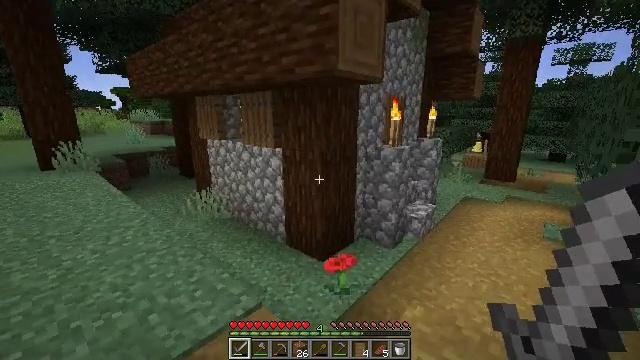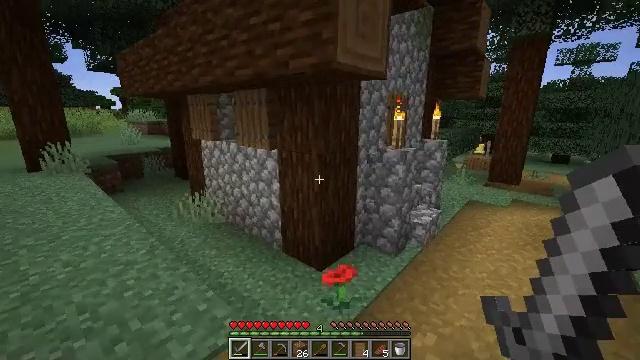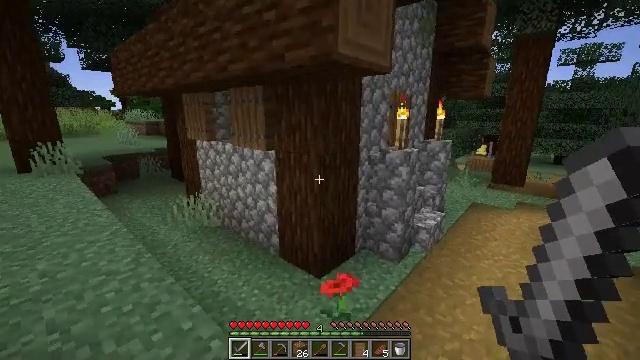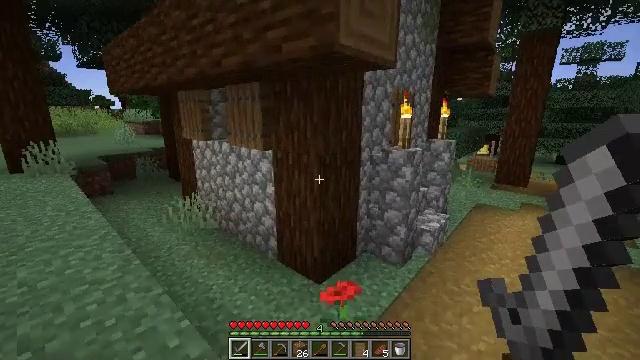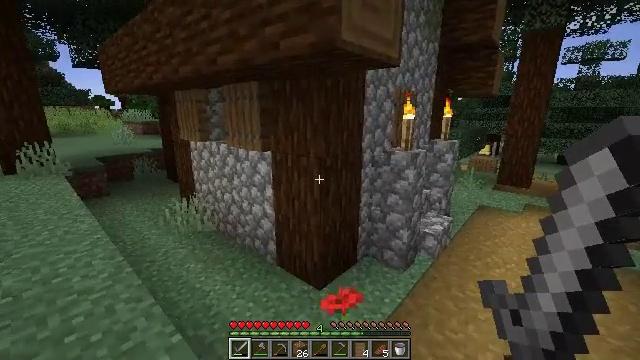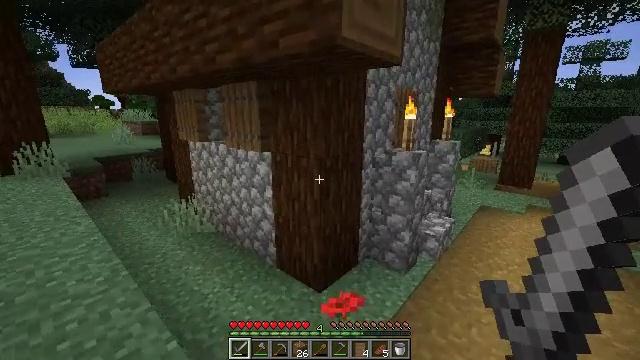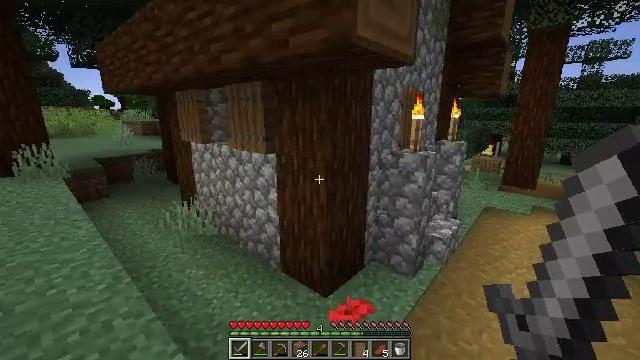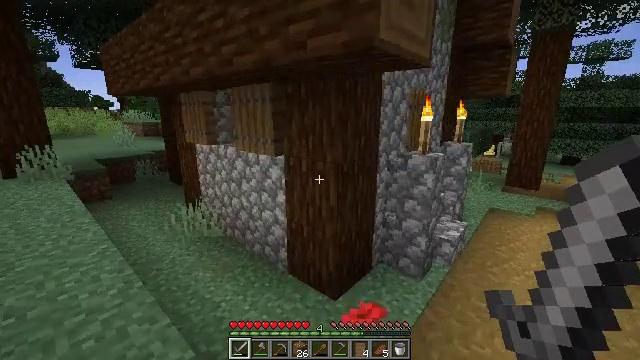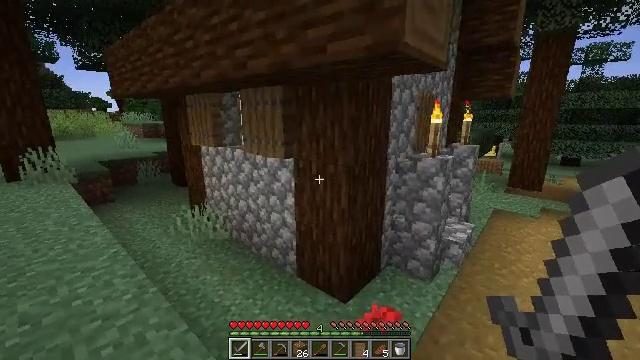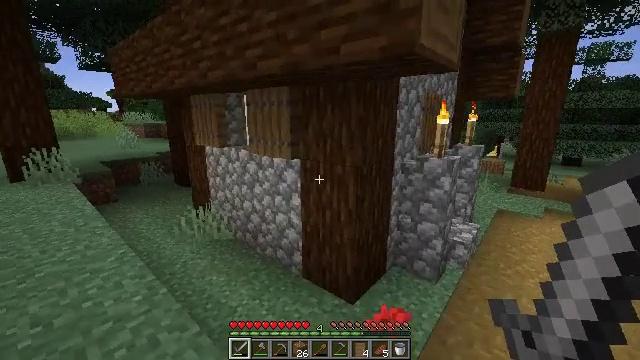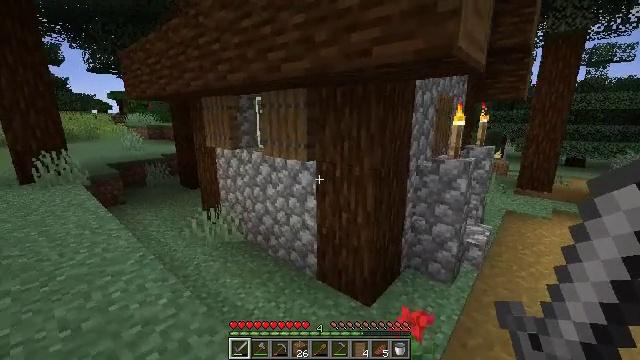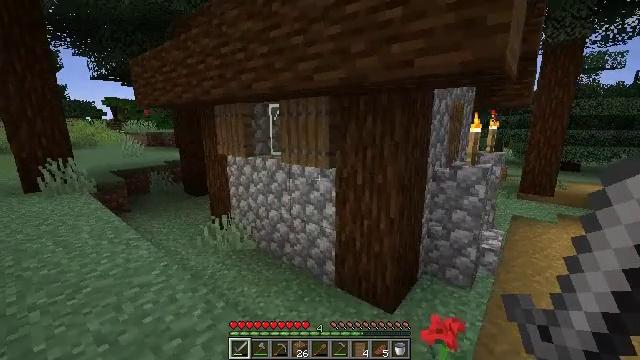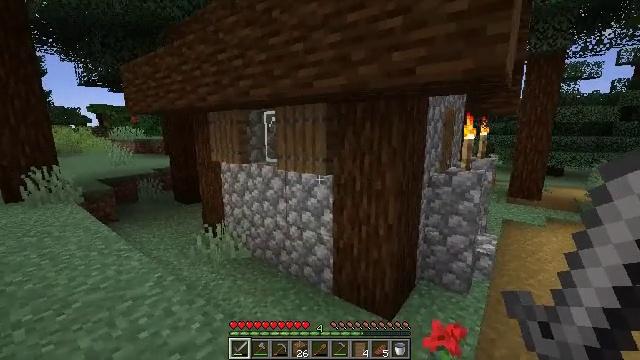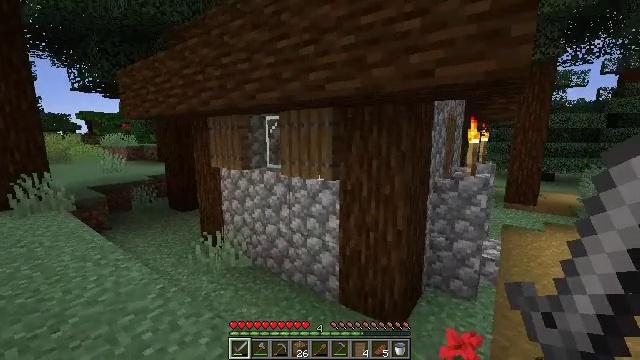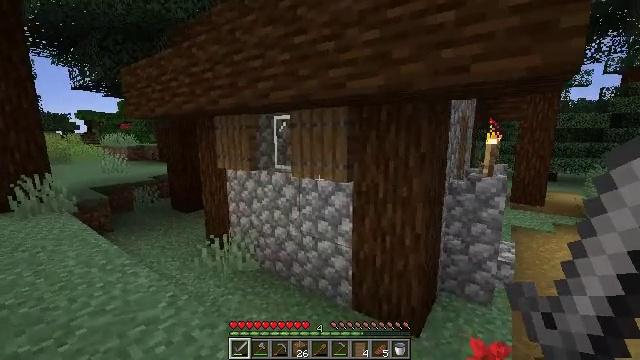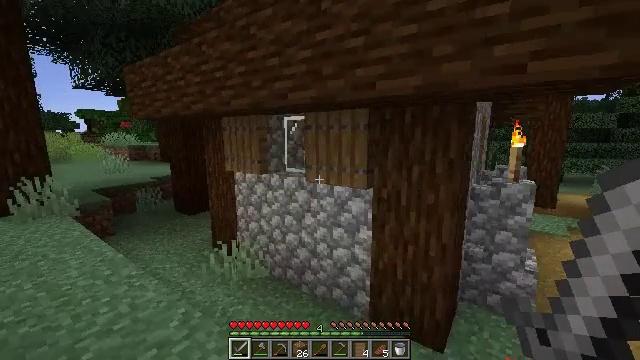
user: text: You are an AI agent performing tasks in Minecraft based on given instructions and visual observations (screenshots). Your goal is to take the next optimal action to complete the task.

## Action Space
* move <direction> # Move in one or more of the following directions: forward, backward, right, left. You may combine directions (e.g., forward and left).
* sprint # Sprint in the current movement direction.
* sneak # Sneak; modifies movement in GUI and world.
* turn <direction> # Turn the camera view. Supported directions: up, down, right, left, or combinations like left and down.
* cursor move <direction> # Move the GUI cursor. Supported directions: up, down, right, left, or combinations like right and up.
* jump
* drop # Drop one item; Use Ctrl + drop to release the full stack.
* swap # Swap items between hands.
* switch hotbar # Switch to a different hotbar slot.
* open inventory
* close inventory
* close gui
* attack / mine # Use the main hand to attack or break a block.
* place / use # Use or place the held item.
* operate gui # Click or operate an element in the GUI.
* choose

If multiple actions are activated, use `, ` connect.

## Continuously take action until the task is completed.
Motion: motion action
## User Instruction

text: Mine the spruce door to collect it.
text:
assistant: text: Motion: move forward
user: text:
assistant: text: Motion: move forward
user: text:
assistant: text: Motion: move forward
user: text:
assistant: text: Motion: no_op
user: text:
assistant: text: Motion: no_op
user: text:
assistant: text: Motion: move left
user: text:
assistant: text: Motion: move left
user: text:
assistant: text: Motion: move left
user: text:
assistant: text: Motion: move left
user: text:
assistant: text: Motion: move left
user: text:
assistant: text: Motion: move left, turn right and up
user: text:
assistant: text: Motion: move forward and move left, turn right and up
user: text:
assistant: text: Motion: move forward and move left, turn right and up
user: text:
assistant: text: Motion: move forward and move left
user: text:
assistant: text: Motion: move forward and move left
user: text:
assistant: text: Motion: move forward and move left
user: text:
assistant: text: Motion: move forward and move left, turn right
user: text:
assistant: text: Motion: move forward and move left
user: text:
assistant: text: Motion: move forward and move left
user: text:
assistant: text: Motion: move forward and move left
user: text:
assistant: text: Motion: move forward and move left
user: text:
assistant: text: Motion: move forward and move left
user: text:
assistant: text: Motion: move forward and move left
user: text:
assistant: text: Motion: move forward and move left
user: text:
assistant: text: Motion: move forward and move left
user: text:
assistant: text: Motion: move forward and move left
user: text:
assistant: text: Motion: move forward and move left
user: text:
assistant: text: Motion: move forward and move left
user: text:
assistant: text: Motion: move forward and move left, turn right
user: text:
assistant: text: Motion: move forward and move left, turn right